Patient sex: M
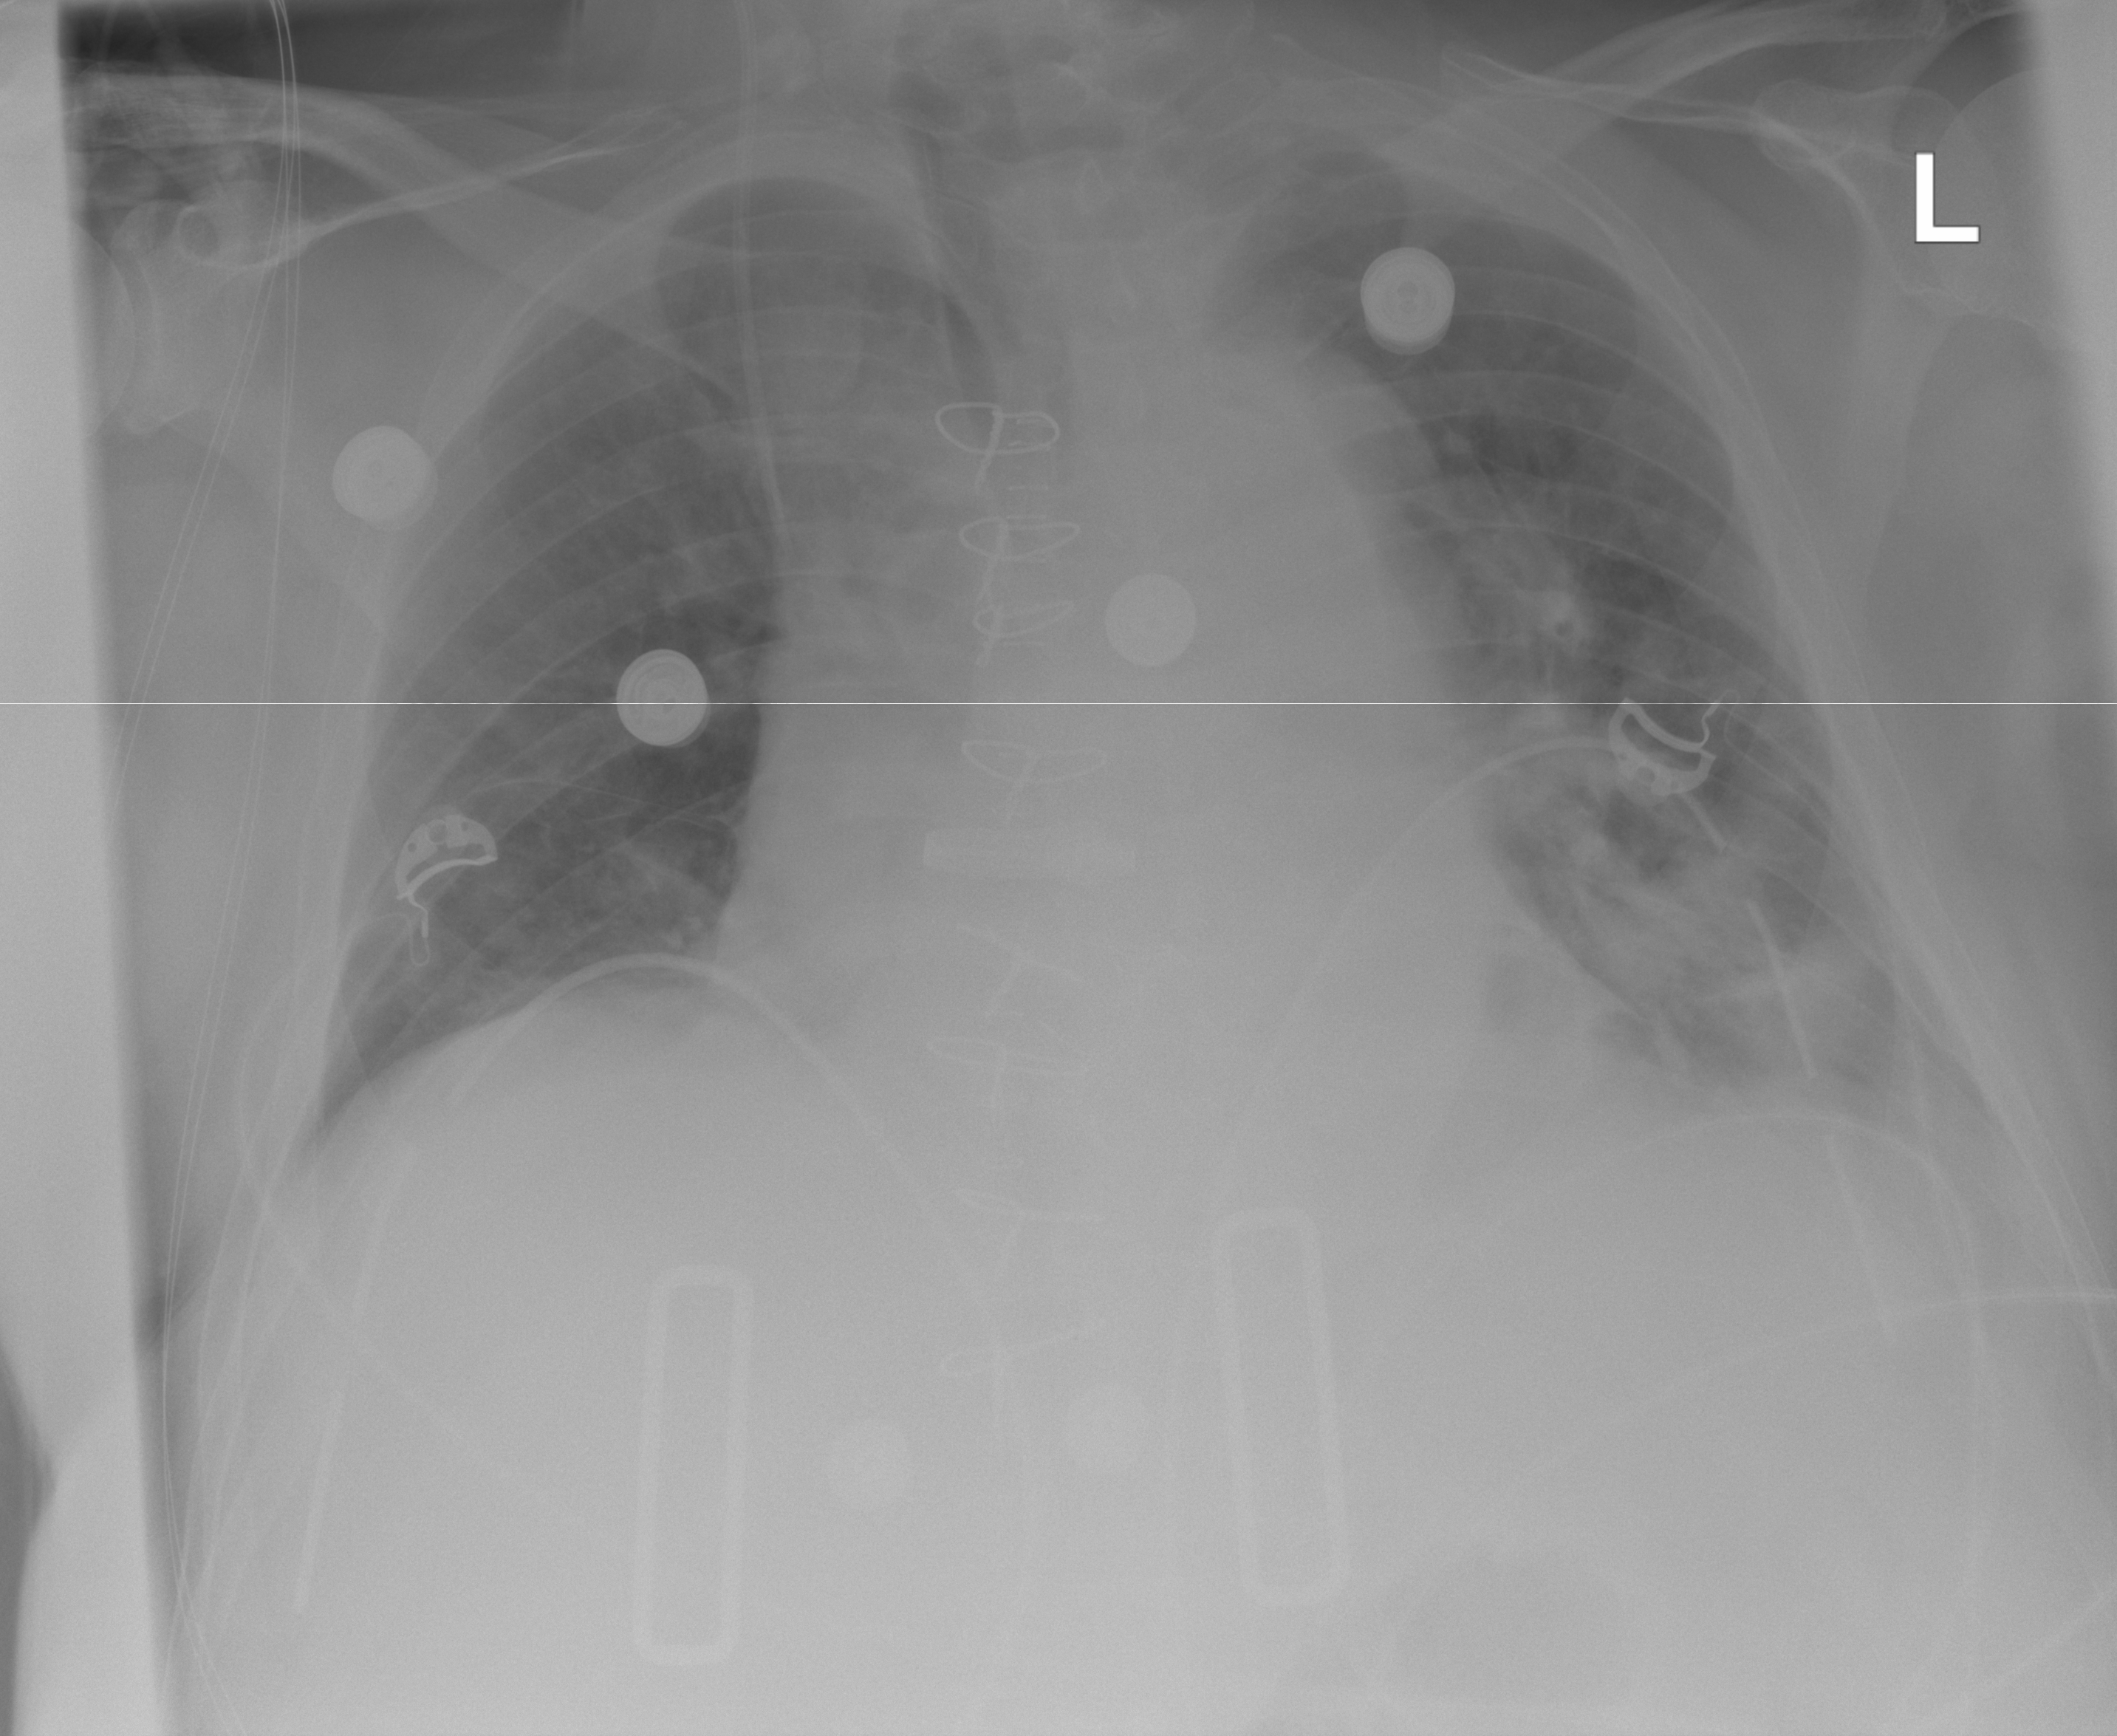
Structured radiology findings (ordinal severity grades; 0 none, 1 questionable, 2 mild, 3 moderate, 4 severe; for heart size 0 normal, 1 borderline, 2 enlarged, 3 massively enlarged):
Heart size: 2
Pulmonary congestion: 0
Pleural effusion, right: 2
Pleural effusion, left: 2
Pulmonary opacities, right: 0
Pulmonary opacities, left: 2
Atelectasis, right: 0
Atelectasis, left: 2